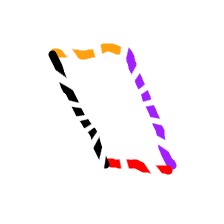
Shape: parallelogram